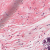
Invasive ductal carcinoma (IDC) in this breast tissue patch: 0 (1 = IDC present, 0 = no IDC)